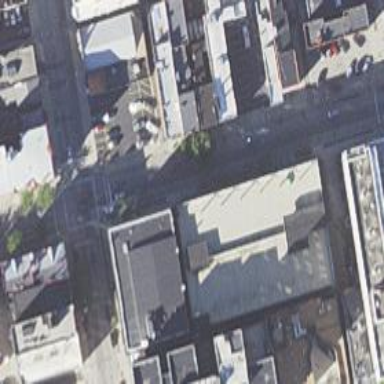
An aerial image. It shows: Alley classified as service road.